Question: I have a system with configuration

I am planning to upgrade my 2GB DDR2 RAM to 4GB. Actually my Android Studio lags on my system (even though I used to test apps using my phone) and sometimes the editor lags when I have two or more system applications open.
Should I upgrade my RAM ? (I cant afford to buy a new system now )
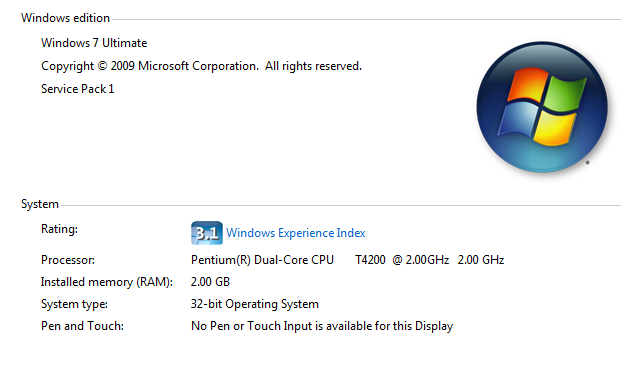
Answer: Yes, upgrading your RAM will provide the biggest performance boost for the least cost. The bottleneck in build times and lag will be from low RAM and using HDD instead of SDD